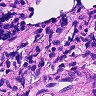
Metastatic tissue present: no